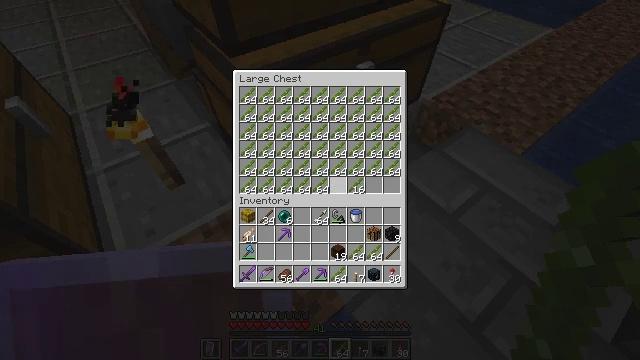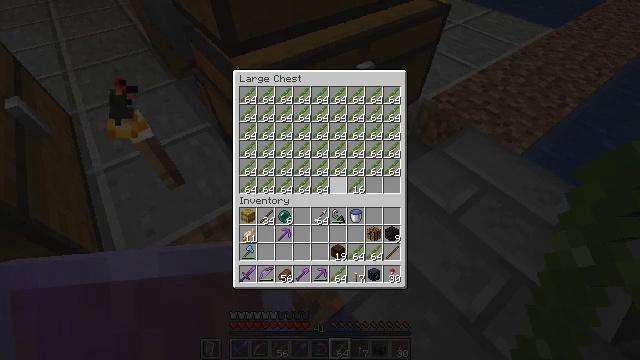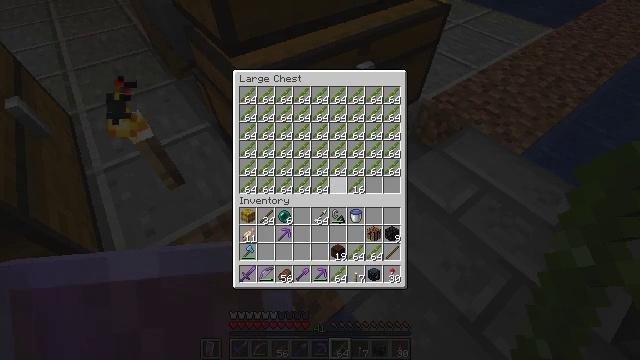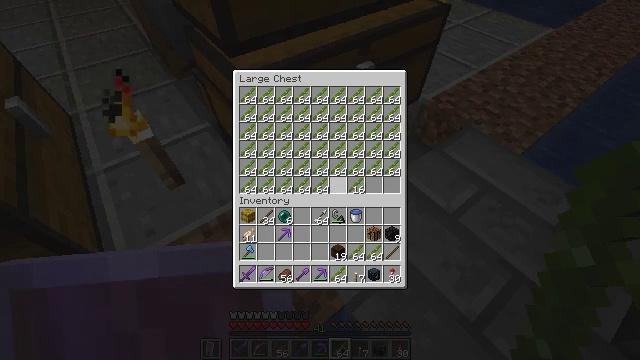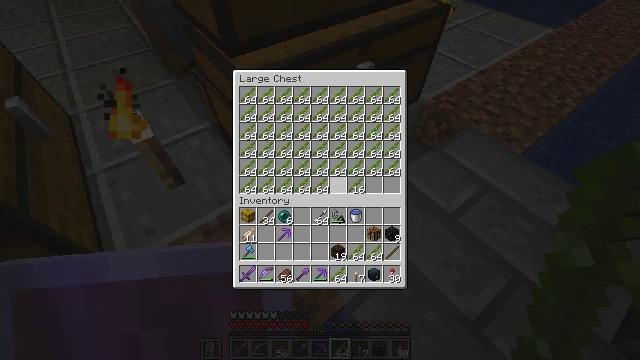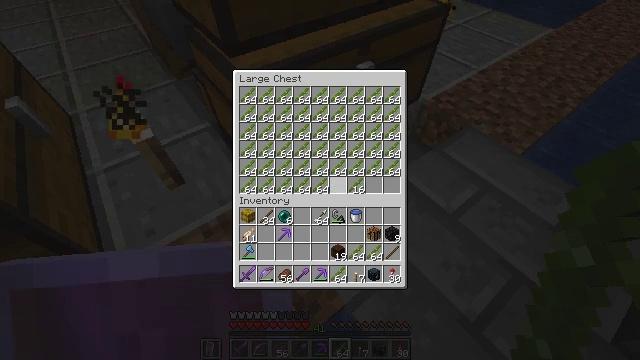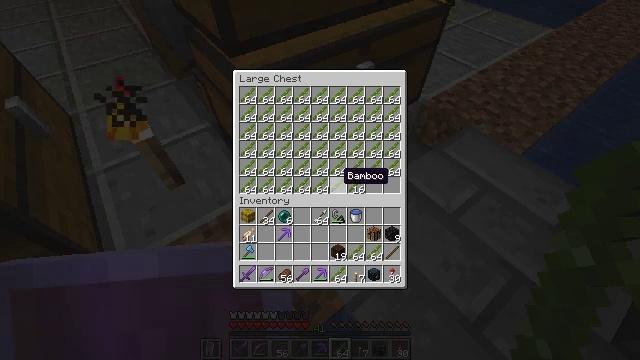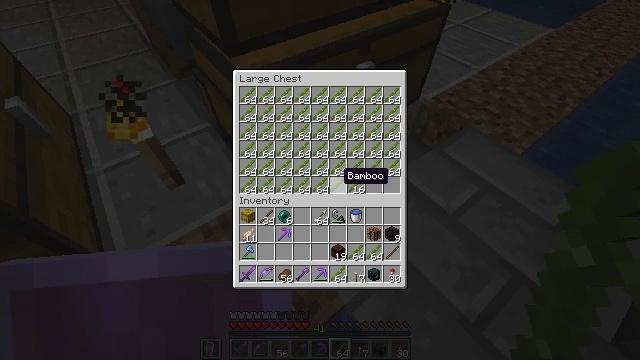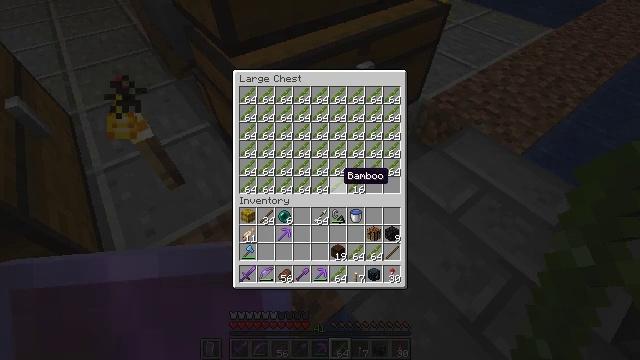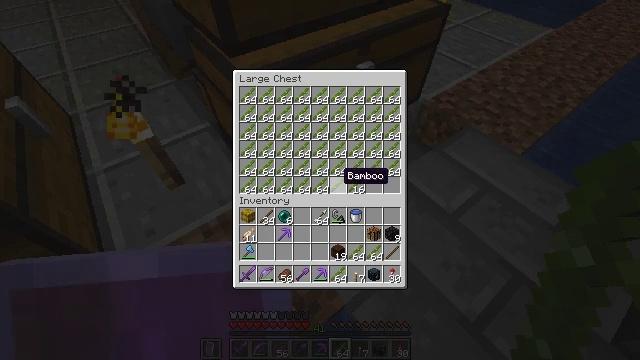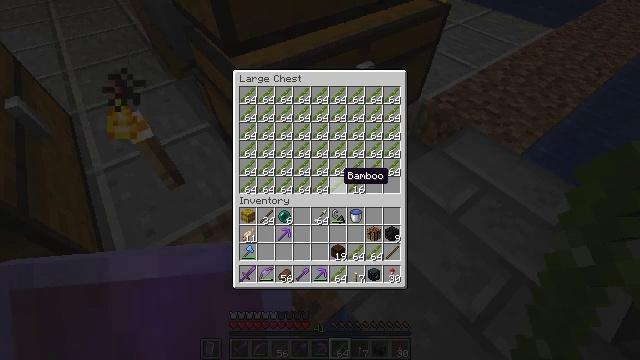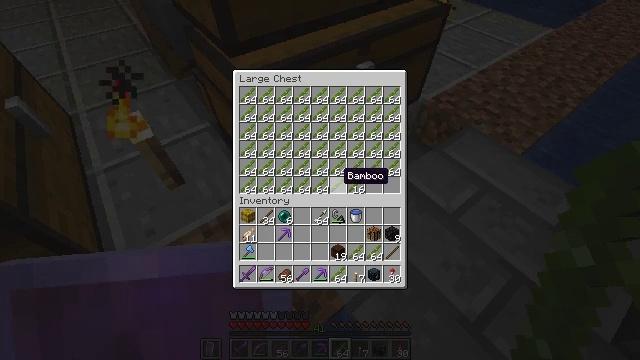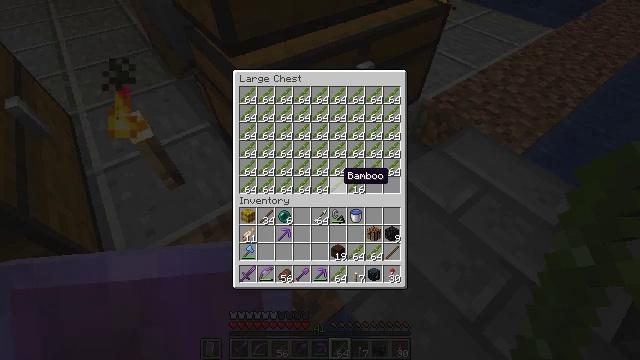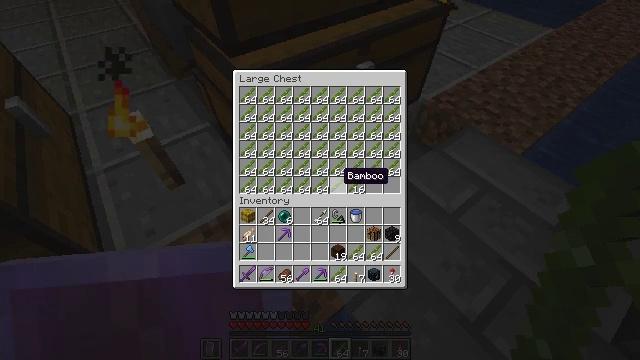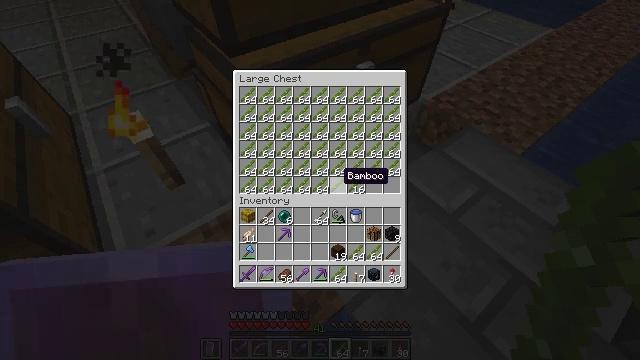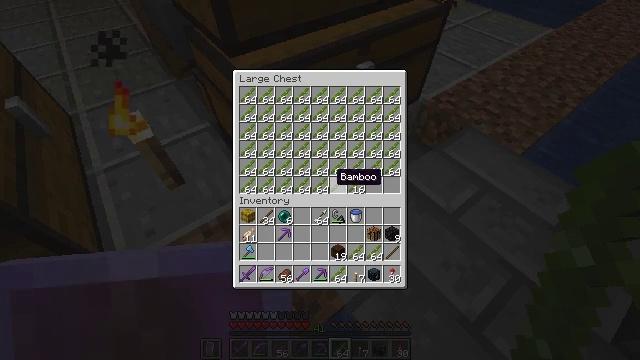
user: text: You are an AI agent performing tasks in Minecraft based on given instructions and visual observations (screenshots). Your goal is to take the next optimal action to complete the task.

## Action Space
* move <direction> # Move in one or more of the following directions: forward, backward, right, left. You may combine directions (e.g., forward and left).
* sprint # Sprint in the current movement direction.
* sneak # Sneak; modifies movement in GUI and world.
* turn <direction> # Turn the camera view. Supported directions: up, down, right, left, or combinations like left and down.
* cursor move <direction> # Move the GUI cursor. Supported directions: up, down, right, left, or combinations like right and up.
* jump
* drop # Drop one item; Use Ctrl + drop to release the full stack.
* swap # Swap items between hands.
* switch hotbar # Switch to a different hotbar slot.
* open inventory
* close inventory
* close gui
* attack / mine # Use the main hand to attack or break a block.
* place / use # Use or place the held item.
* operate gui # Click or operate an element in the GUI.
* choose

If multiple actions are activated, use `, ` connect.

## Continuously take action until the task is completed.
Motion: motion action
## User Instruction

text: Open the crafting table to craft scaffolding with bamboo and string.
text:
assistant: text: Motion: sneak, attack / mine
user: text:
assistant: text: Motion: sneak
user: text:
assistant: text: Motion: sneak
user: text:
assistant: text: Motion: sneak
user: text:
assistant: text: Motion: sneak
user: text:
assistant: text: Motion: sneak
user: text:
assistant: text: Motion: sneak
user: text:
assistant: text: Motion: no_op
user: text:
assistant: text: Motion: no_op
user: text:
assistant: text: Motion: no_op
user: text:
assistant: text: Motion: no_op
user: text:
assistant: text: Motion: no_op
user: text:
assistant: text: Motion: no_op
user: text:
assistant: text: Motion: no_op
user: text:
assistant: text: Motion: turn left
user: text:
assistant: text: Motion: no_op
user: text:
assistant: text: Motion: no_op
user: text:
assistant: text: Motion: no_op
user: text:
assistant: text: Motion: no_op
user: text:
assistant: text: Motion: no_op
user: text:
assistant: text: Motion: no_op
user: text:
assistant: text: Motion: no_op
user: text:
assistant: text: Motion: no_op
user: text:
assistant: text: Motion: no_op
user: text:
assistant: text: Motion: no_op
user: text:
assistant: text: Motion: no_op
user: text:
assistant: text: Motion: sneak
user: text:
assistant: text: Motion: sneak
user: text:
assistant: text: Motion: sneak, attack / mine
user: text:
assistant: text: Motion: sneak, attack / mine